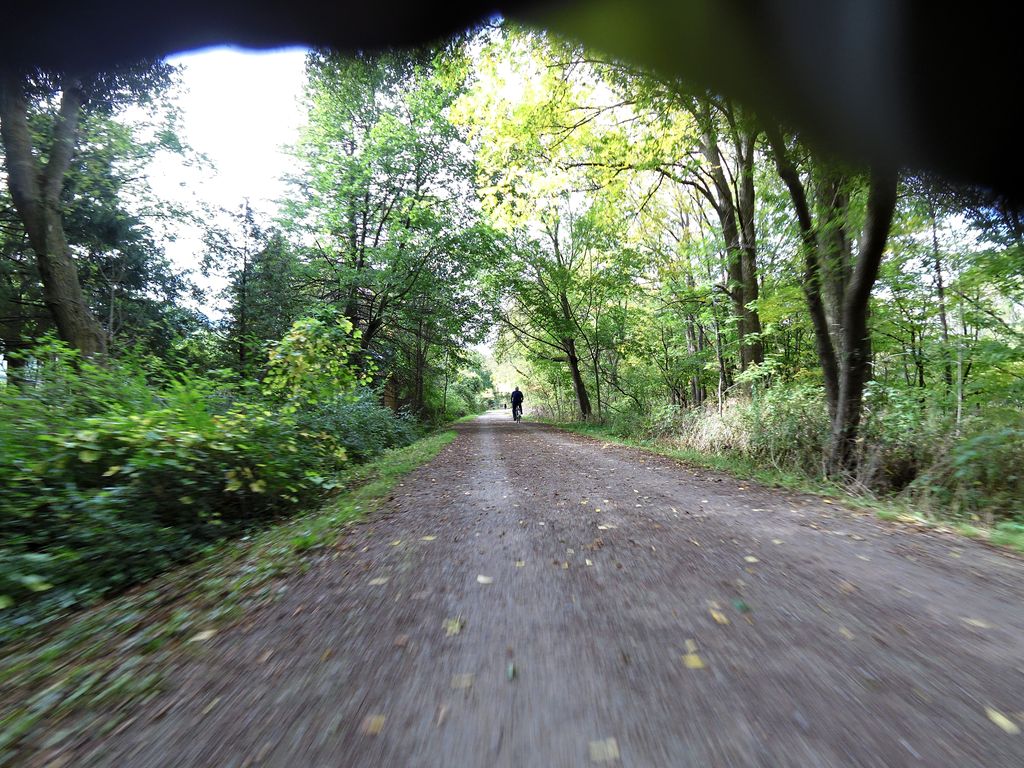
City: hamilton